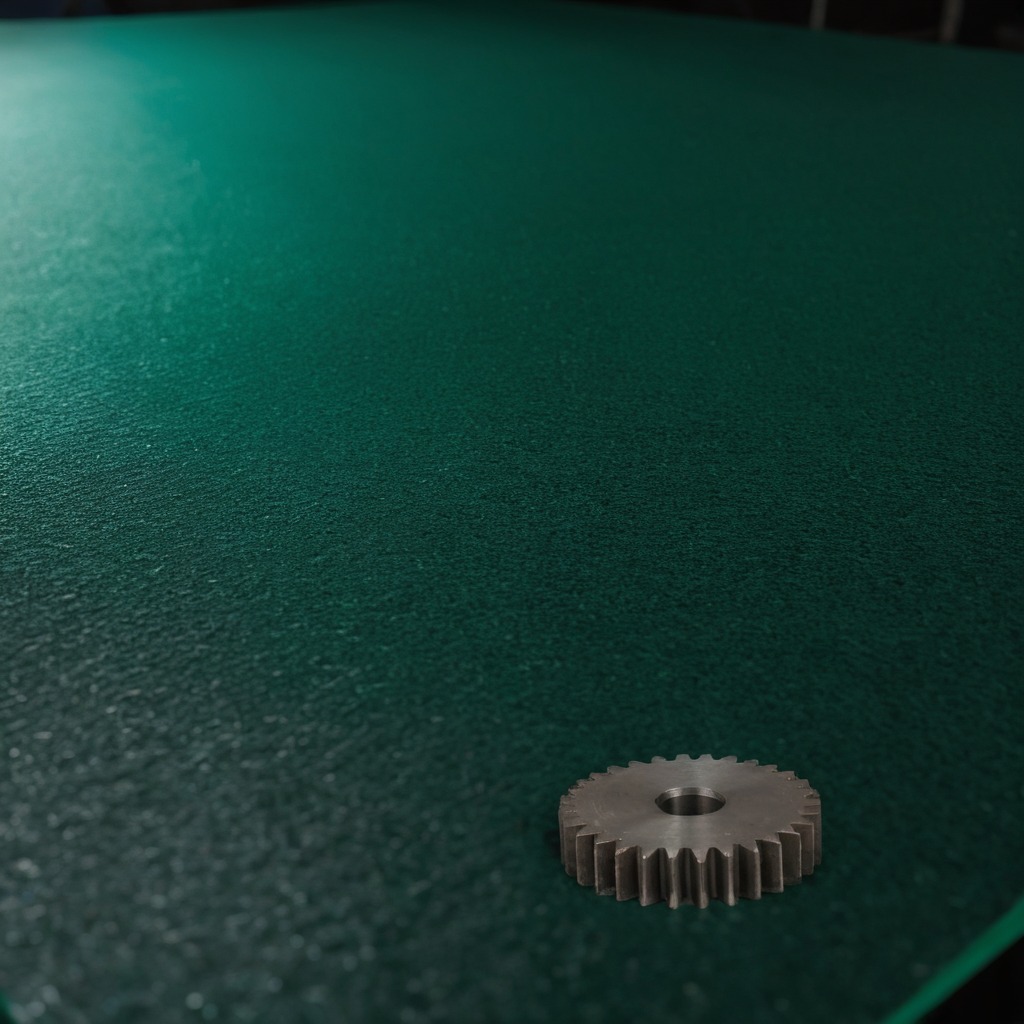
A steel gear with teeth is lying on a green rubber mat inside a workshop at night.